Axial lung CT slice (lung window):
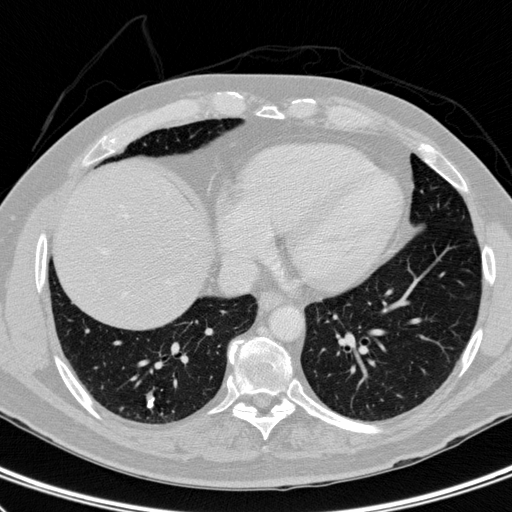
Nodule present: yes
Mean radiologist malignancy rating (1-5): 1.75